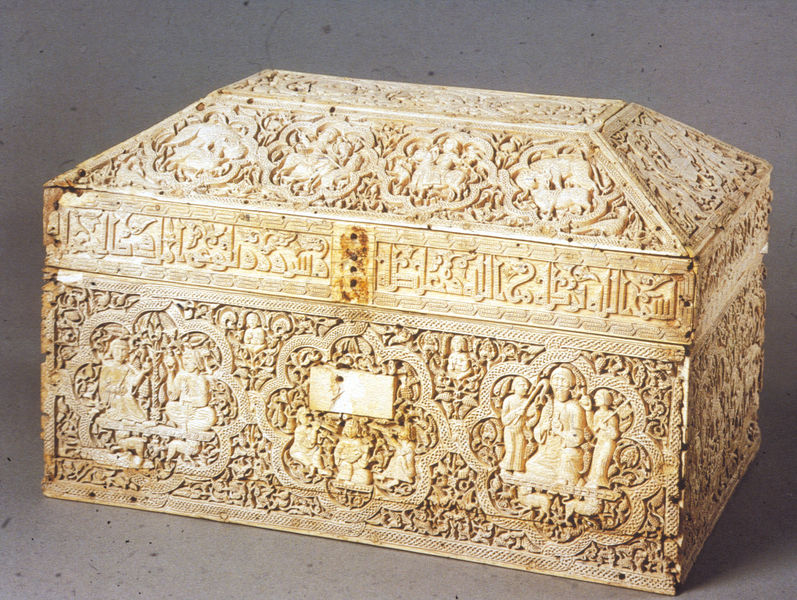
Titel: Kästchen aus Leyre
Standort: Pamplona
Institution: Museo de Navarra
Schlagwörter: mann, weiß, bäume, gelb, menschen, ocker, sitzen, blume, braun, grau, holz, marmor, männer, schmuck, zeichen, schloss, tier, tiere, beige, muster, ornament, alt, rahmen, silber, stein, figur, gold, sitzend, personen, kinder, pferd, ranken, relief, bein, schrift, klein, rand, figuren, men, ornate, people, white, figures, old, inschrift, dekor, floral, ornamente, verzierung, brown, plastik, nagel, nägel, schriftzeichen, foto, griff, adam, eva, truhe, deckel, schaf, medaillon, orient, orientalisch, asien, loch, kupfer, buchstaben, staub, kiste, schachtel, gravur, löcher, kasse, schnitzerei, kasten, verziert, ornamental, flecken, fries, quadrate, arabisch, sarg, wood, rosette, christus, jesus, sündenfall, gods, man, rock, mittelalter, religiös, lock, heilige, forest, zierde, beschlag, schüler, verschluß, schatulle, sünde, heiland, lämmer, schafe, indien, animals, myth, szenen, schrein, kästchen, arabien, islam, persien, verzierungen, writing, mittelalterlich, photo, schatz, lade, geschnitzt, rosetten, schnitzen, schnitzereien, konisch, small, elfenbein, mäander, marble, arabeske, ornaments, schnitz, box, ausgrabung, rost, behältnis, abendland, beschädigt, chest, islamisch, byzanz, asian, rust, verziehrungen, geritzt, elfenbeinschnitzerei, reliquiar, indisch, koran, holzwurm, schmukschatulle, bischoff, zierat, carving, saints, buddha, naaher osten, staubflecken, zierkästchen, pflanzenranken, elfenbeinkästchen, schatzkiste, indian, arabishc, photograph, schluss, halo, halos, ivory, wolf, asia, carved, attendants, lid, intricate, yellowish, schatzkästchen, deities, serpents, budha, staatskasse, sparkasse, pople, sanskrit, floralornament, ilam